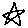
Label: star